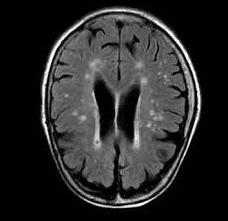
Label: notumor